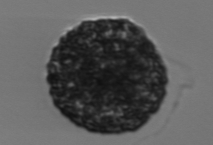
Label: Vicicitus_globosus